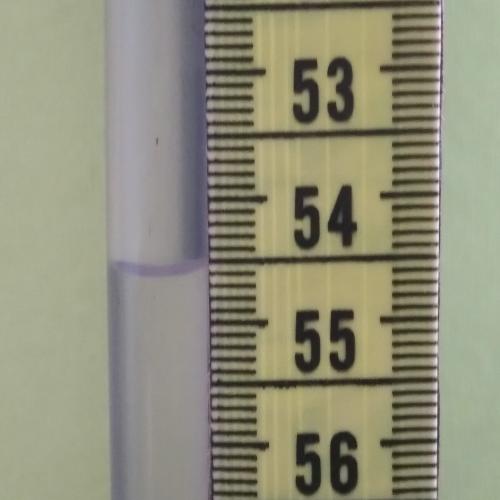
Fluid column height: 54.6 cm